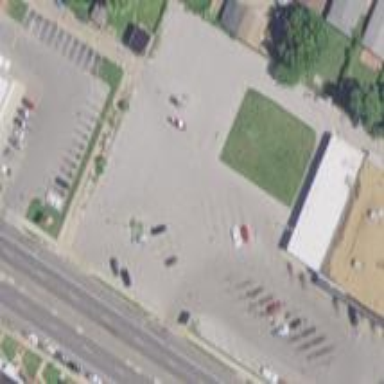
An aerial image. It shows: Retail area.